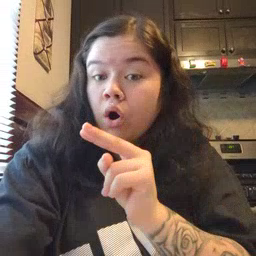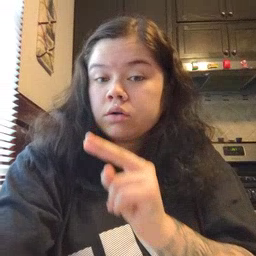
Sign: look